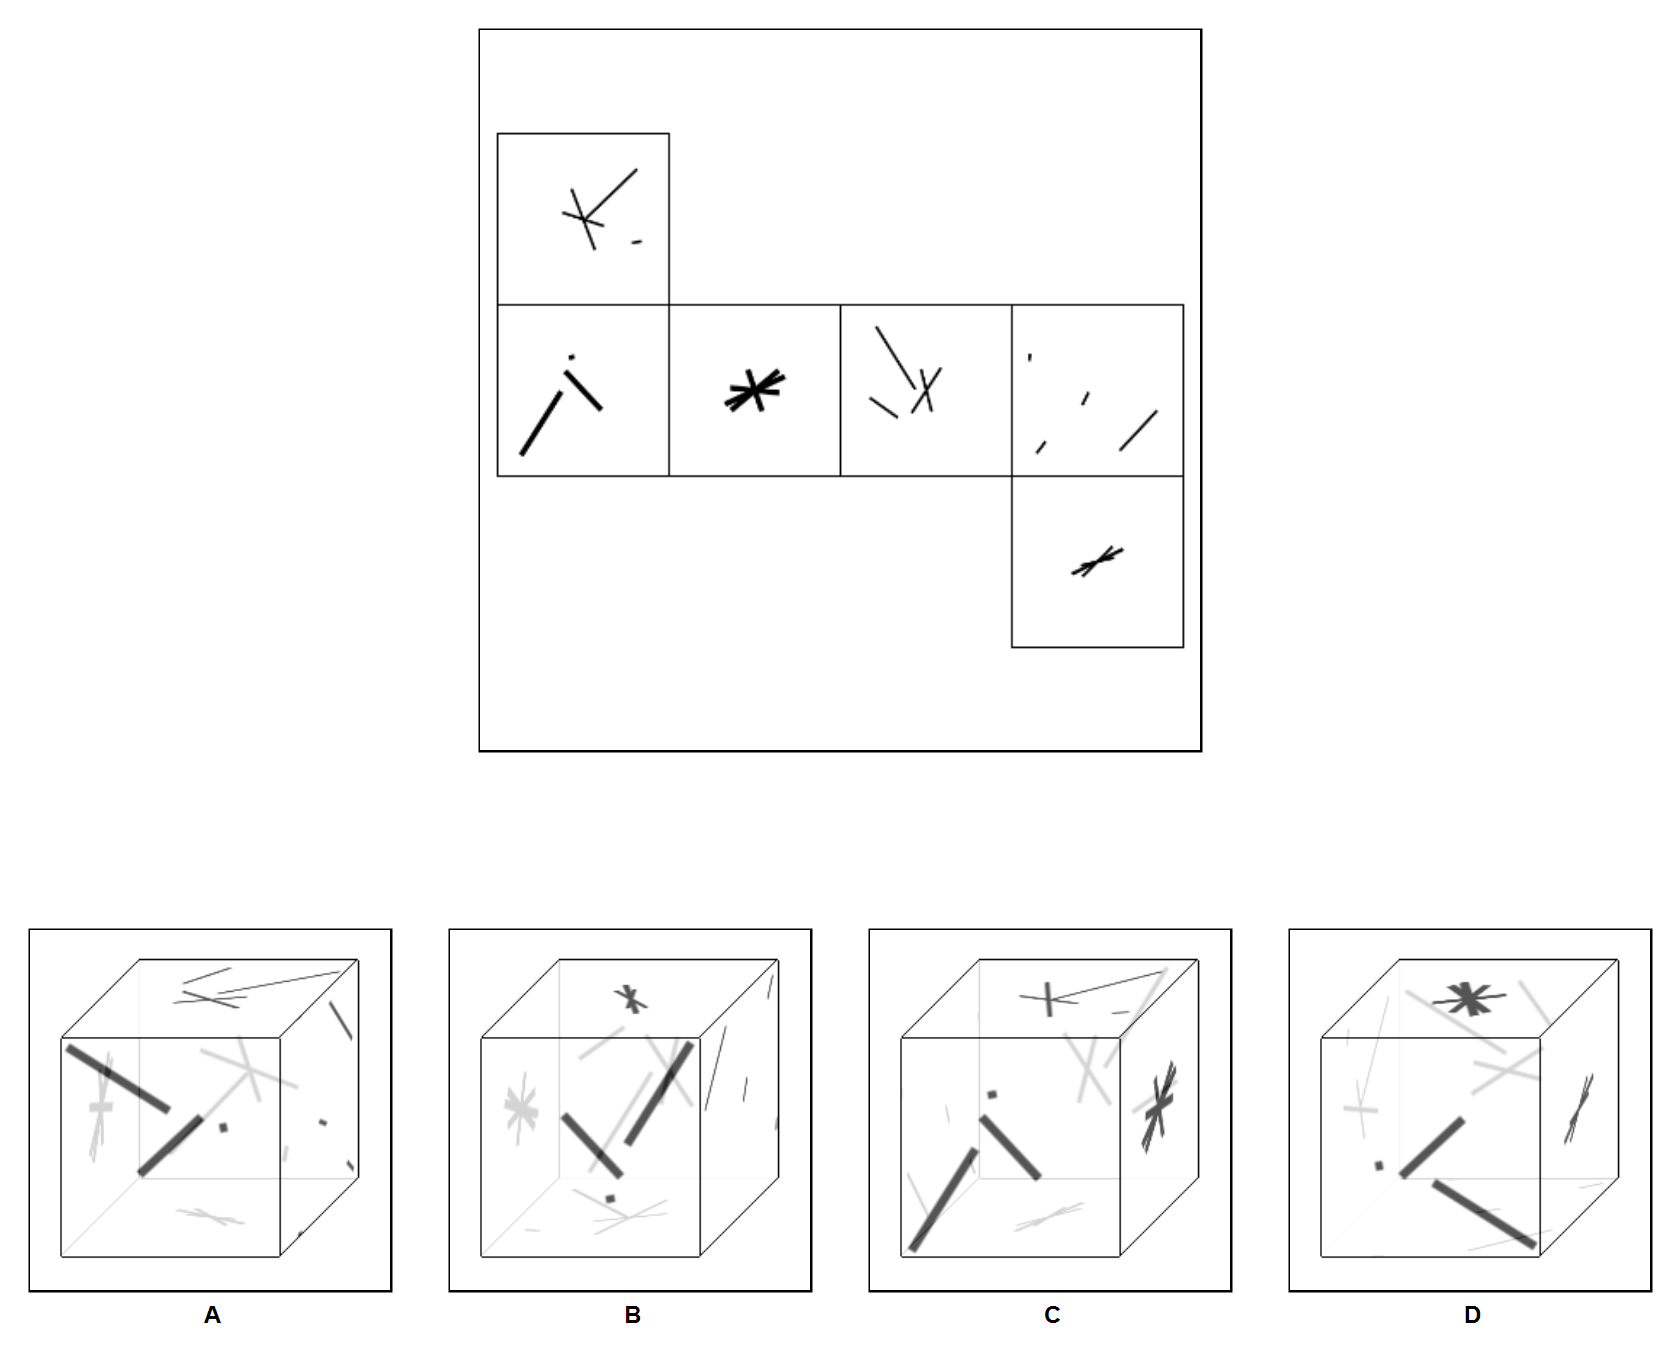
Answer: A